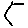
Label: hexagon